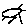
Label: sun